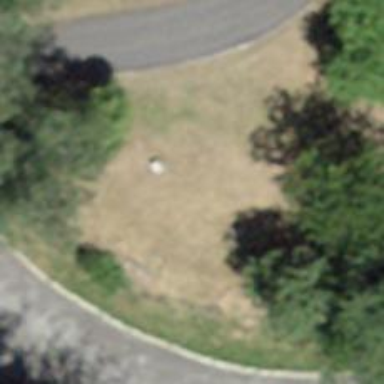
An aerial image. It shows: Picnic table located in leisure land area.